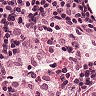
Metastatic tissue present: no